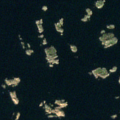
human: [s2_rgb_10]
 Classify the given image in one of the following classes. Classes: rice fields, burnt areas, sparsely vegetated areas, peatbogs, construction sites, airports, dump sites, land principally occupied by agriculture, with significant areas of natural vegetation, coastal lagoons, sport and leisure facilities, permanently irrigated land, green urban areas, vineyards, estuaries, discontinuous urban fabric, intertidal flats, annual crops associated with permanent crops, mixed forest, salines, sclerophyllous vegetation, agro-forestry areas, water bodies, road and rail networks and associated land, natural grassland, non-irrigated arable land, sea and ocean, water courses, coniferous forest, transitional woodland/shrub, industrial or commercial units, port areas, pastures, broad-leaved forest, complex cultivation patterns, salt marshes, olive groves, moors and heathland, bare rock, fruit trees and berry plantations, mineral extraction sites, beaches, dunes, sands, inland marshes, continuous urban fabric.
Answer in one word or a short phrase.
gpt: bare rock, sea and ocean